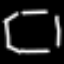
Label: octagon